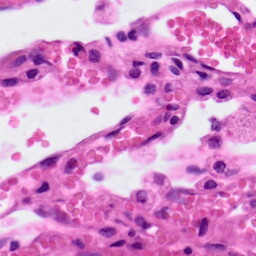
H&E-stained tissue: Lung